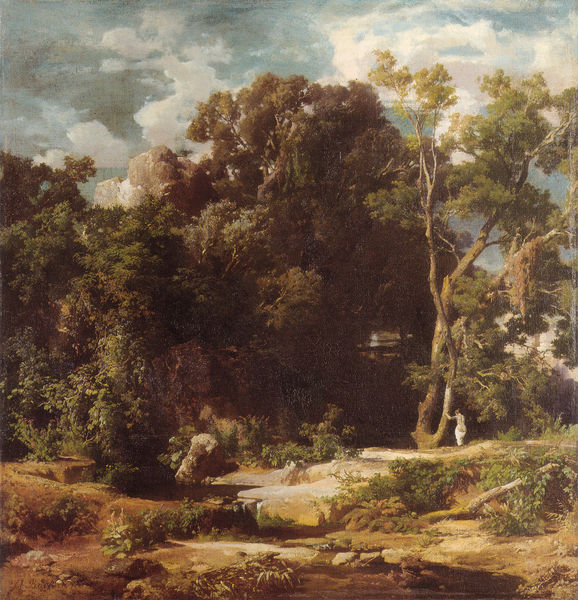
Titel: Römische Landschaft
Künstler: Arnold Böcklin
Standort: New York (New York)
Institution: The Brooklyn Museum
Schlagwörter: akt, baum, berg, blau, blätter, dunkel, felsen, gemälde, himmel, laub, mann, nackt, schatten, wasser, weiß, wolken, baden, badende, bäume, fluss, frauen, gelb, grün, landschaft, menschen, mädchen, ocker, see, teich, ufer, äste, braun, frau, grau, hintergrund, licht, rücken, gras, haus, tier, weg, wiese, wolke, malerei, arm, mensch, stehen, stein, steine, öl, ast, bach, baumstamm, einsamkeit, erde, feld, gräser, natur, schilf, stamm, strauch, busch, büsche, einsam, gebüsch, pfad, sonne, wege, boden, figur, gewand, gold, realismus, stehend, pflanzen, england, höhle, kontrast, wald, weiher, bewölkt, sommer, lehm, fels, klein, idylle, romantik, constable, staffage, stämme, turner, weib, homme, vert, farn, allein, grass, gestalt, rousseau, waldrand, italie, schaf, moos, lichtung, nakt, gross, halt, romantisch, tümpel, geäst, nymphe, dos, bachlauf, pinie, femme, waldlandschaft, schafe, arbre, soleil, bois, ciel, foret, nature, paysage, verdure, peinture, eau, historisch, montagne, pierres, riviere, bewuchs, campagne, calme, chaleur, repos, quelle, nuage, nuages, lücke, wassser, rochers, arbres, nue, rocher, tronc, nakte, waldlichtung, buissons, feuillage, été, idealistisch, nuqge, soubois, rive, po, nu, landhscft, reslismus, végétation, ruisseau, feuillages, accoudée, hommer, appui